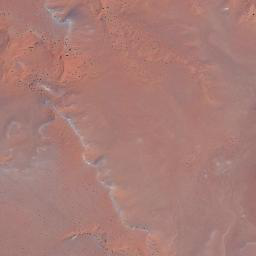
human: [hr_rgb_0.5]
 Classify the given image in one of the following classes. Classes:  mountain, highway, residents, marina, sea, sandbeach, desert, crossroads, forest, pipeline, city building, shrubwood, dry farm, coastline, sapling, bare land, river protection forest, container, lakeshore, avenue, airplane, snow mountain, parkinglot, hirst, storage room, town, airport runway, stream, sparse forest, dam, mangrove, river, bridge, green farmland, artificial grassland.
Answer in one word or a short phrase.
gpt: desert